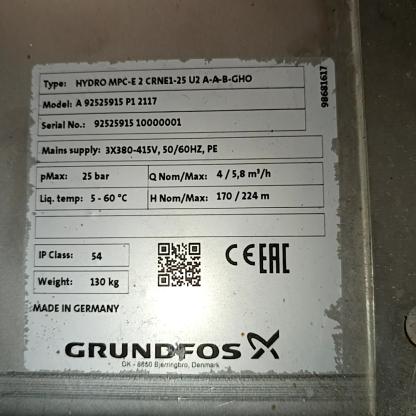
Klasa: tabliczka-znamionowa